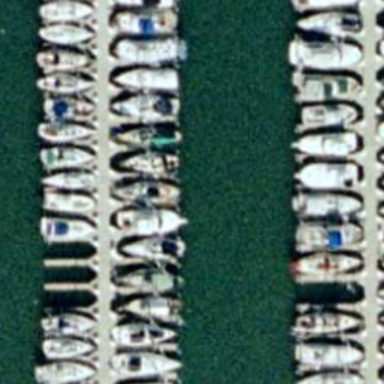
Lots of boats docked in lines at the harbor .